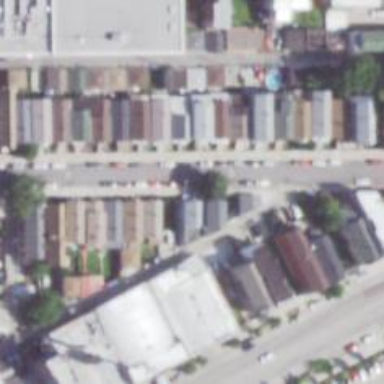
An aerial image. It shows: Alleyway designated as service road.